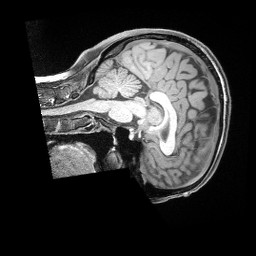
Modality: T1w
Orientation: sagittal
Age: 35
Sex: female
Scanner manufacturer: siemens
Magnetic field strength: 3 T
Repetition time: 2 s
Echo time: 0.00211 s